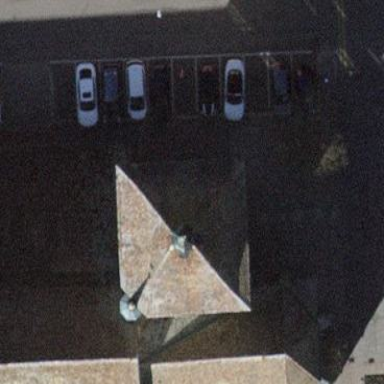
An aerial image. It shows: Tower with pyramidal bell tower roof.